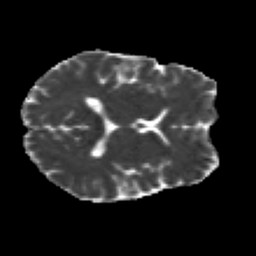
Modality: MD
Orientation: axial
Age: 36
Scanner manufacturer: siemens
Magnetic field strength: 3 T
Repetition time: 2.2 s
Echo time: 0.084 s